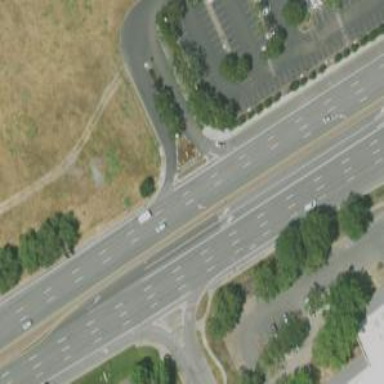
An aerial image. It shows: This image shows trunk highway that functions as expressway.